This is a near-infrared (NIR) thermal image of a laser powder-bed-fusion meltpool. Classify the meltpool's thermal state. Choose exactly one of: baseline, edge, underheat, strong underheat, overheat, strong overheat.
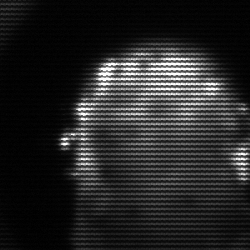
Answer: baseline